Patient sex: M
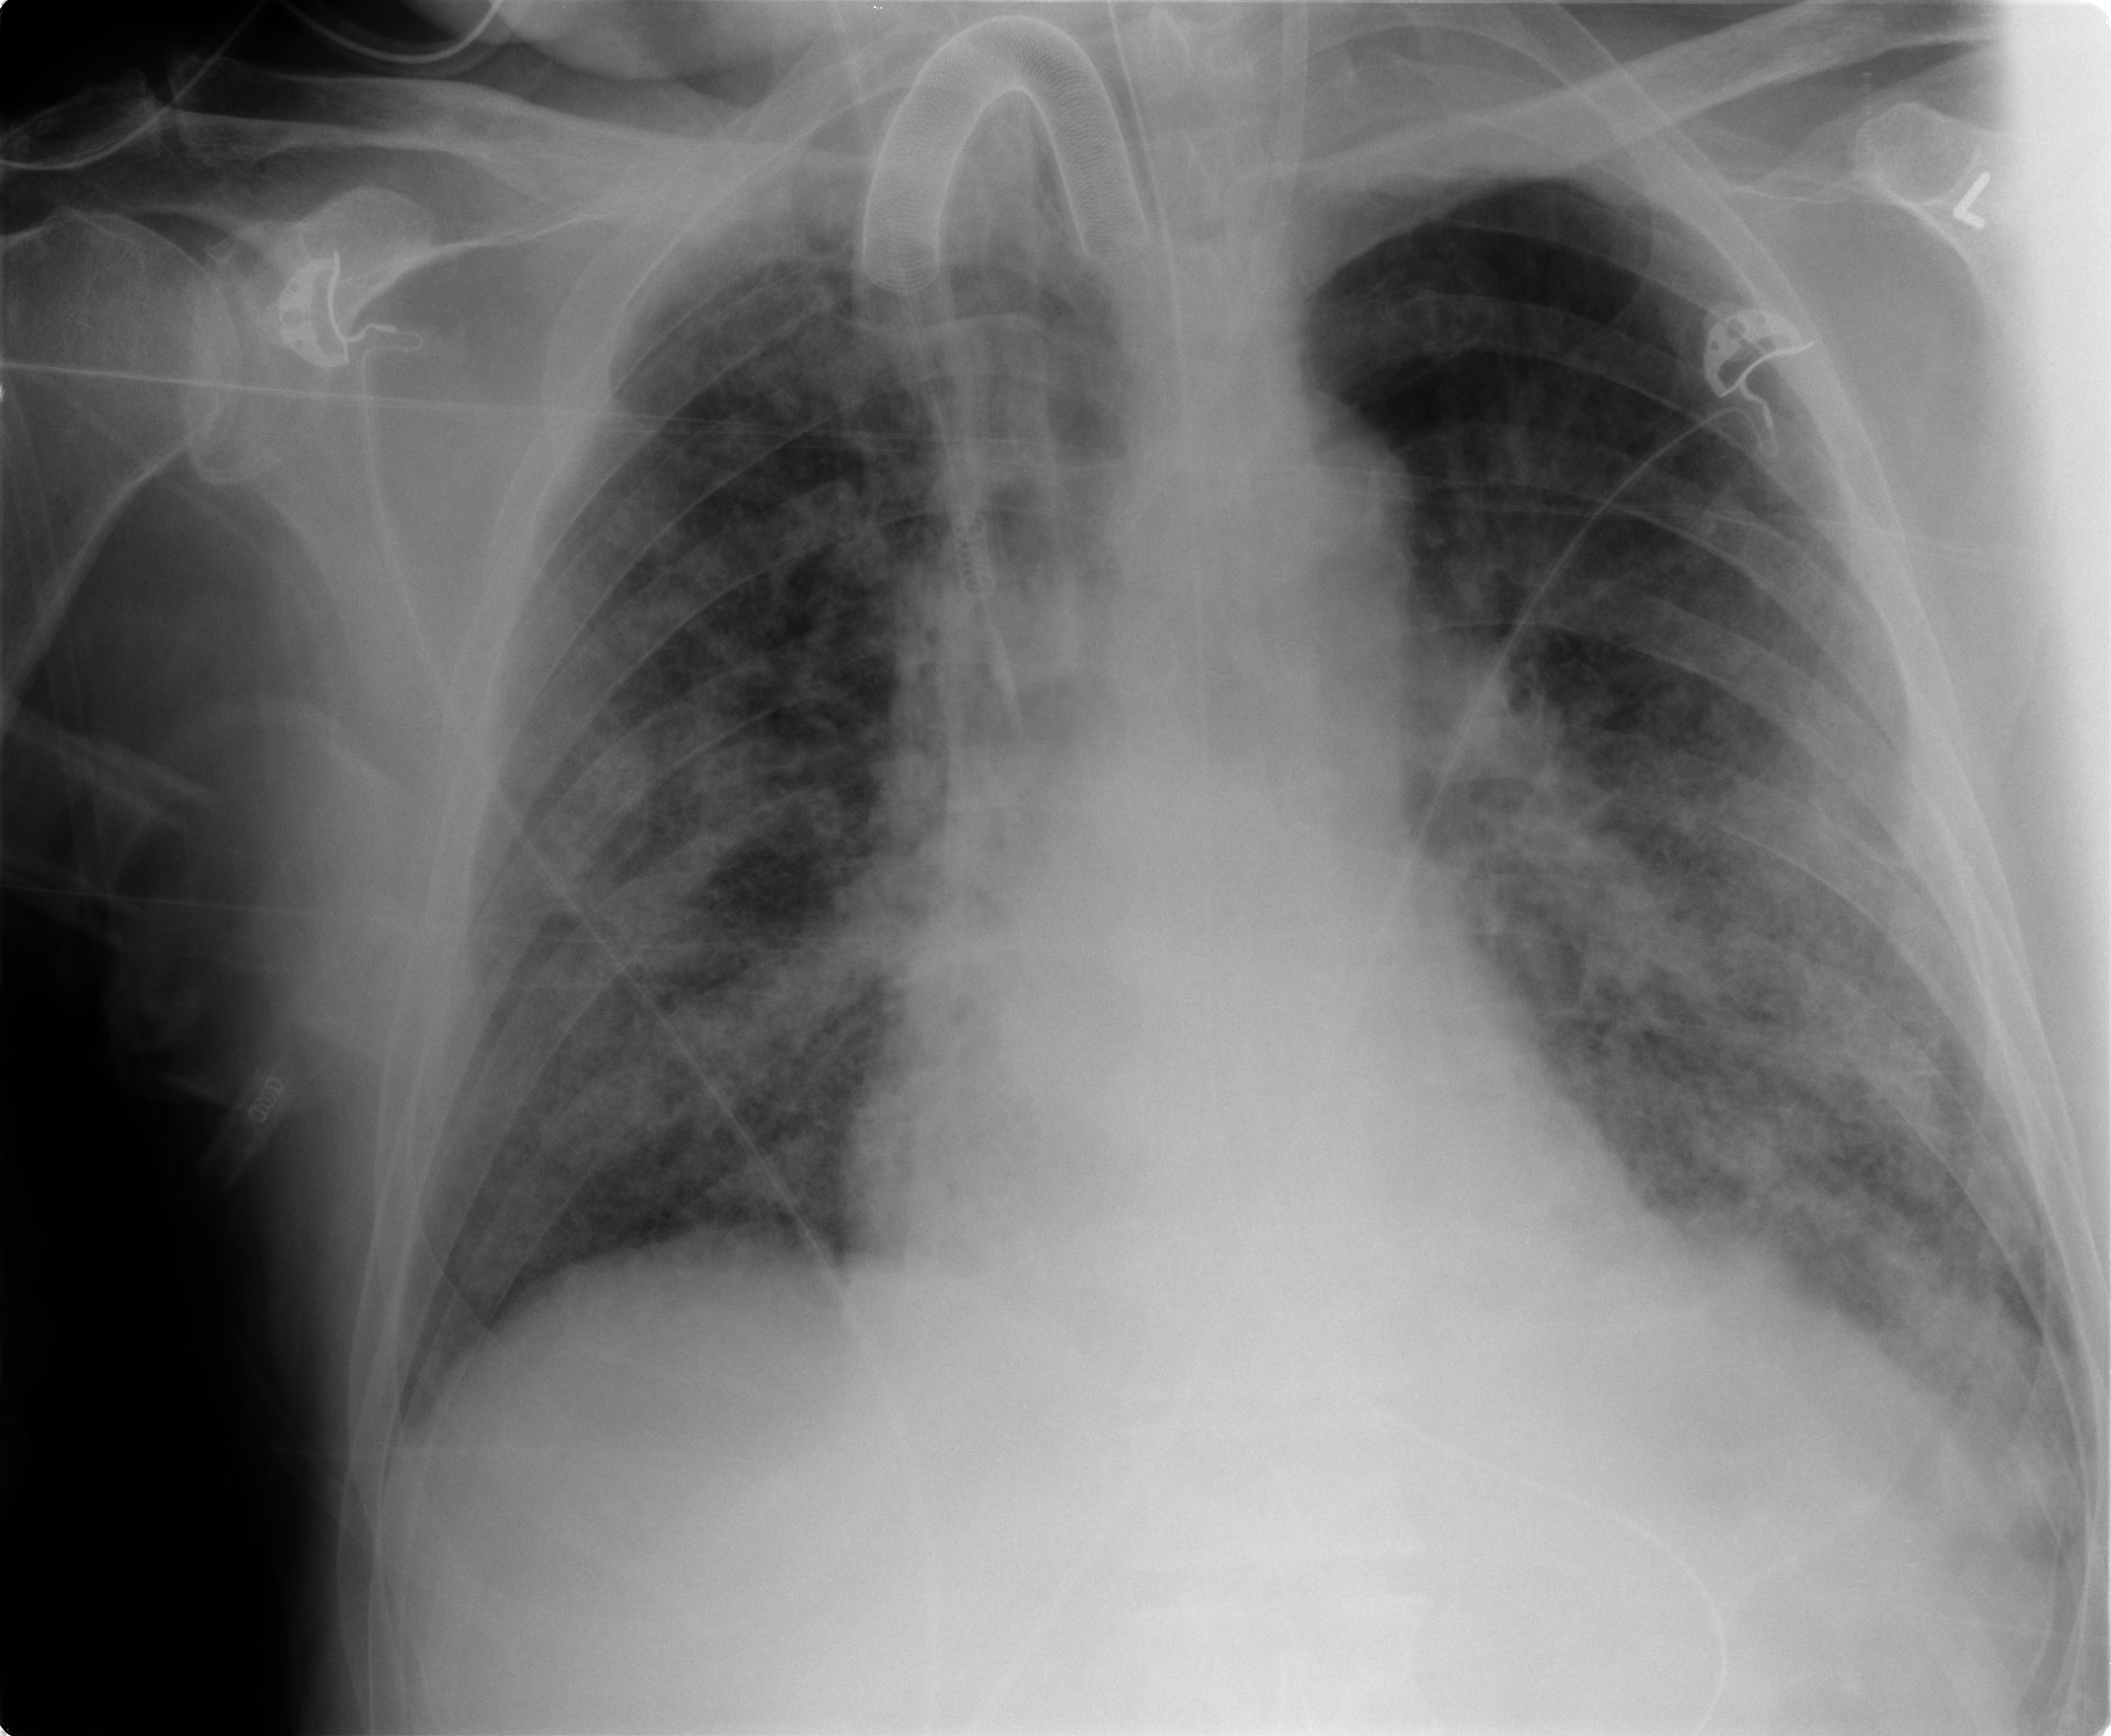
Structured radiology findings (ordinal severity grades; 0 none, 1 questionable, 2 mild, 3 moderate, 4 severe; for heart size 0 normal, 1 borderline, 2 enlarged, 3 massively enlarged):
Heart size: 1
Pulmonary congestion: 2
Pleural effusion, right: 0
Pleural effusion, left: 1
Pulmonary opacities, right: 3
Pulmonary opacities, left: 3
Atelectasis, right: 3
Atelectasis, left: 3